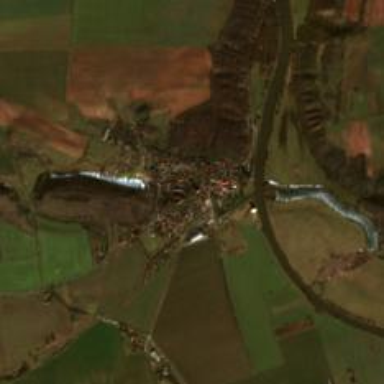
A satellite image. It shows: Village.